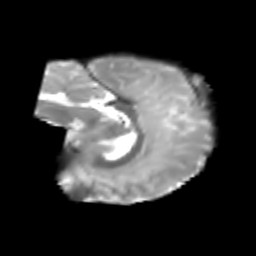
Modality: T2w
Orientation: sagittal
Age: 6
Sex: male
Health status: healthy